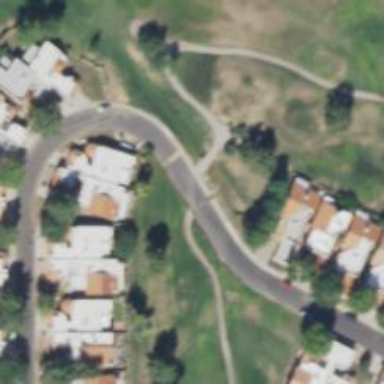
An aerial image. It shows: Path used for both walking and golf.